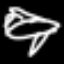
Label: airplane